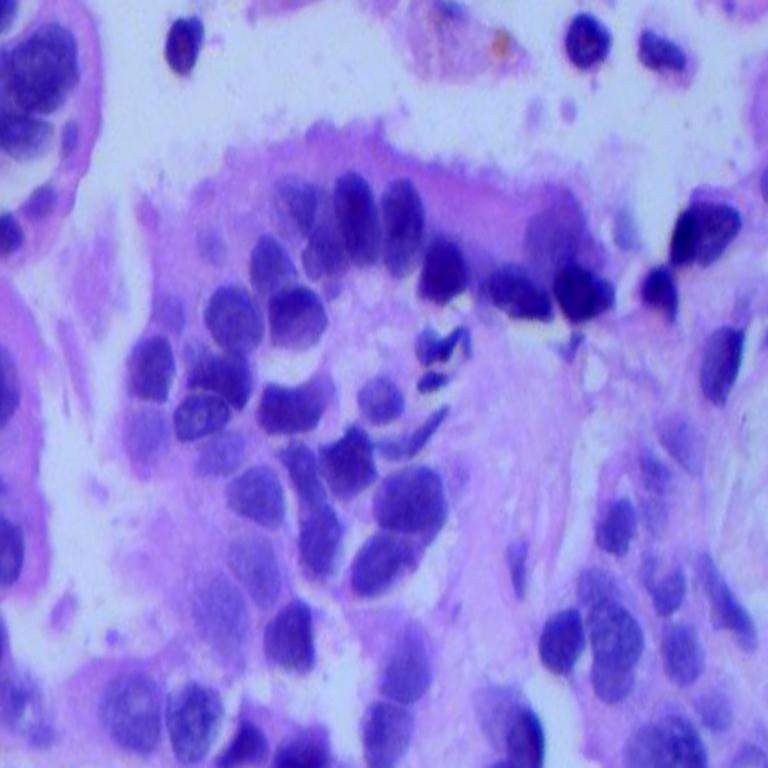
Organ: lung
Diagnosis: adenocarcinomas